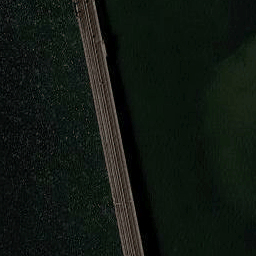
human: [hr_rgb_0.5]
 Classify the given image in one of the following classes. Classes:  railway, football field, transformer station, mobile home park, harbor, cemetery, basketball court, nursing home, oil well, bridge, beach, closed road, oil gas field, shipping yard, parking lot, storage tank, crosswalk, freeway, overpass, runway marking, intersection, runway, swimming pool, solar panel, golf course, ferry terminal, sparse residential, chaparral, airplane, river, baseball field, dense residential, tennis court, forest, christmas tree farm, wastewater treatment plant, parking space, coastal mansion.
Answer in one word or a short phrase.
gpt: bridge